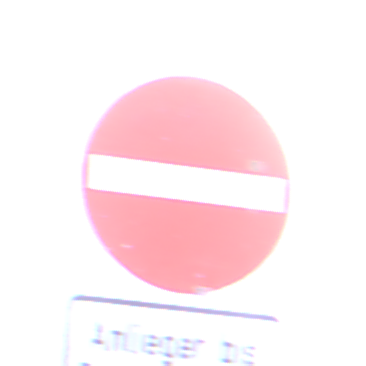
Verkehrszeichen: VerbotDerEinfahrt
Zusatzzeichen unten: SonstigeFahrzeugePersonengruppenFrei3
Umgebung: Outdoor, Suburban
Tageszeit: MorningAfternoon
Wetter: PartlyCloudy
Licht: Natural
Jahreszeit: NotSpecified
Kontrast: LowContrast